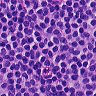
Metastatic tissue present: no